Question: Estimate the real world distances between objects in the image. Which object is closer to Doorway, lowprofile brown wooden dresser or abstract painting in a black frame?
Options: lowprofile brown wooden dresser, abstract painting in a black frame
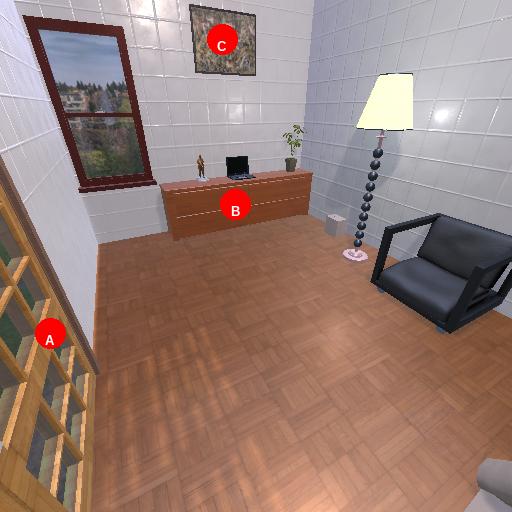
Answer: lowprofile brown wooden dresser